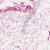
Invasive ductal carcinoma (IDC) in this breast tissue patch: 0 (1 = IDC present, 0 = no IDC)